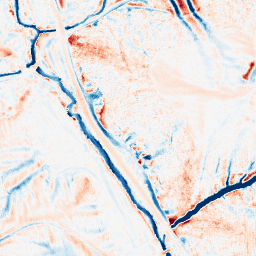
Category: edge_preserving
Decomposition family: median
Decomposition parameters: size: 15
Upsampling method: fft_zeropad
Upsampling parameters: scale: 2
Upsampling scale: 2